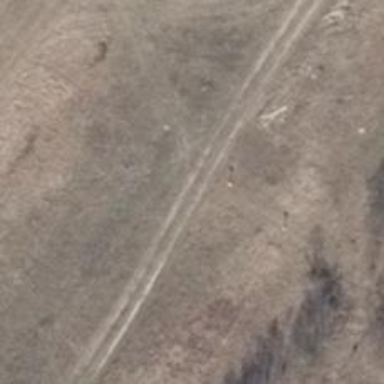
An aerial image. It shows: Grass track with grade5 tracktype.